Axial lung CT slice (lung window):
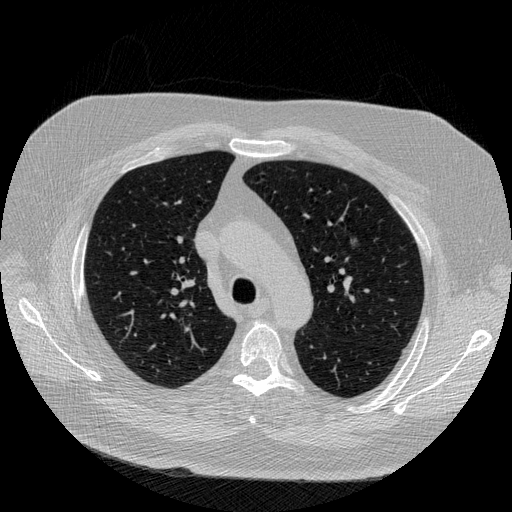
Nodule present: no